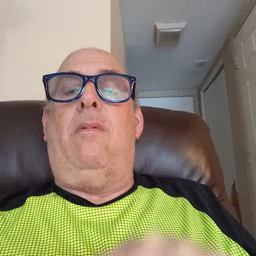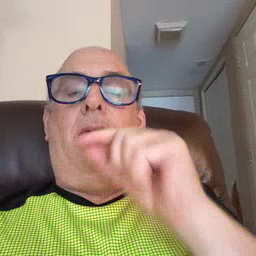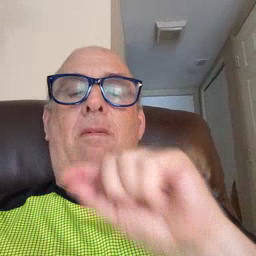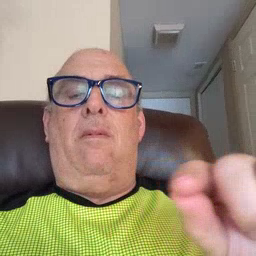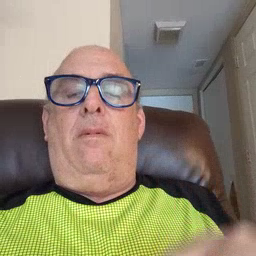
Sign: pencil